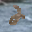
Label: 2